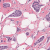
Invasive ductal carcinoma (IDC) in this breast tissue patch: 1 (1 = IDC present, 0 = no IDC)